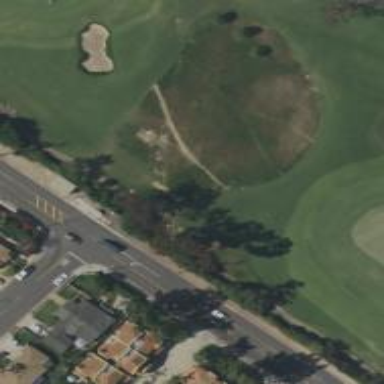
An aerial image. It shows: Golf cartpath that is also road path.